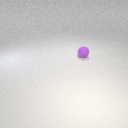
small purple rubber sphere